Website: bh-photo
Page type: gifting
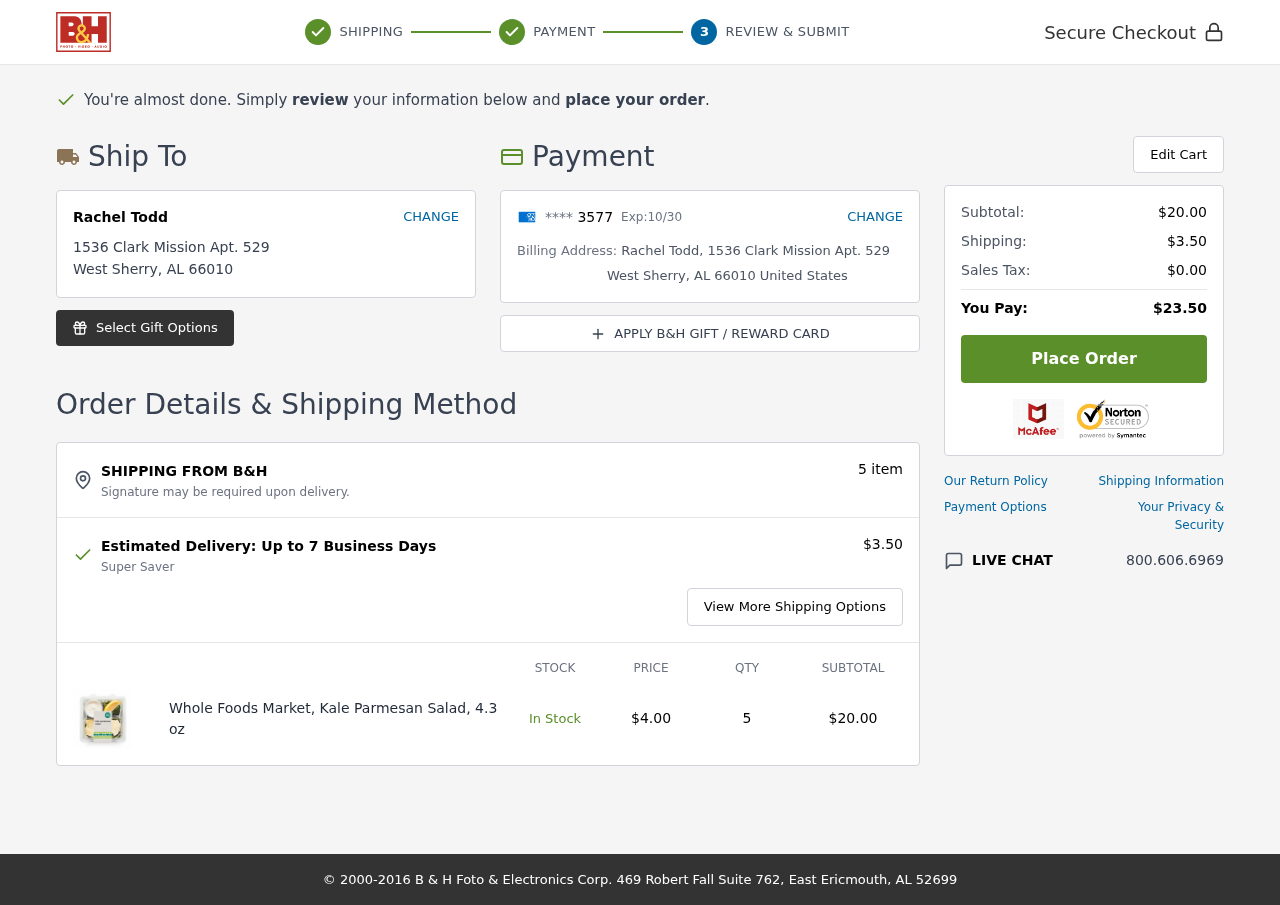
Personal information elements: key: PII_CARD_EXPIRY
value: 10/30
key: PII_CARD_LAST4
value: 3577
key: PII_CITY
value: West Sherry
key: PII_COUNTRY
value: United States
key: PII_FULLNAME
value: Rachel Todd
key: PII_POSTCODE
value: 66010
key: PII_STATE_ABBR
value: AL
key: PII_STREET
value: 1536 Clark Mission Apt. 529
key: PII_FULLNAME2
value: Rachel Todd
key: PII_CITY2
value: West Sherry
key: PII_STATE_ABBR2
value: AL
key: PII_POSTCODE_FULL
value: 66010
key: PII_POSTCODE_NUMERIC
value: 66010
Product elements: key: PRODUCT1_NAME
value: Whole Foods Market, Kale Parmesan Salad, 4.3 oz
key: PRODUCT1_PRICE
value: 4
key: PRODUCT1_QUANTITY
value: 5
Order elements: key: ORDER_NUM_ITEMS
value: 5 item
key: ORDER_SHIPPING_COST
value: $3.50
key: ORDER_SUBTOTAL
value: $20.00
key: ORDER_TAX
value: $0.00
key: ORDER_TOTAL
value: $23.50